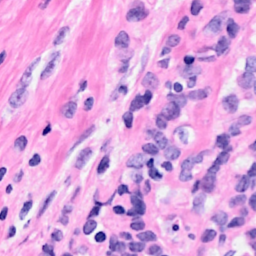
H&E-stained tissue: Breast